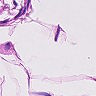
Metastatic tissue present: no